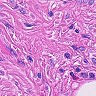
Metastatic tissue present: no